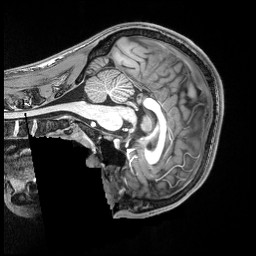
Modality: T1w
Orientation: sagittal
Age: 19
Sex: male
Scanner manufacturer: siemens
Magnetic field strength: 3 T
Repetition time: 2.5 s
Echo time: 0.00343 s